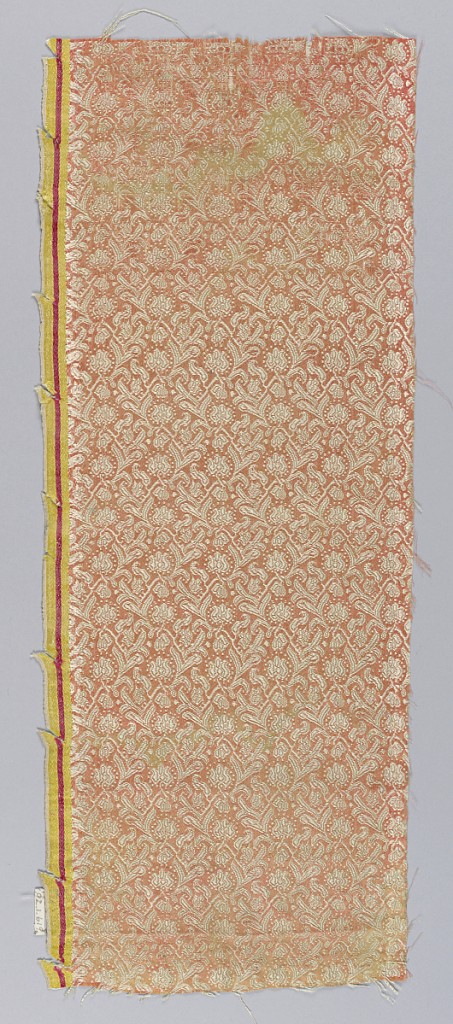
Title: Fragment
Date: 17th century
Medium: silk Technique: satin with supplementary wefts
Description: Miniature sprigs in white on coral ground.